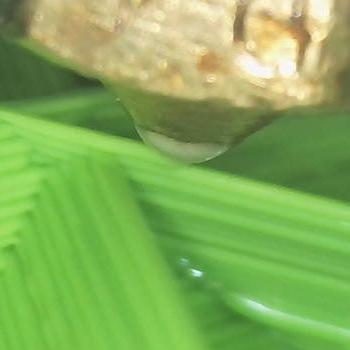
Flow rate: 84%